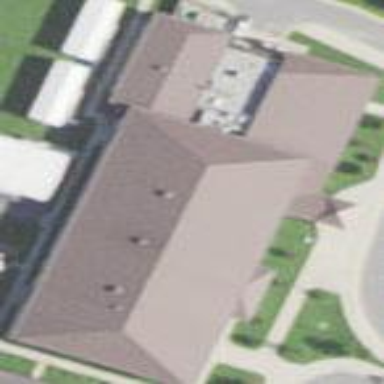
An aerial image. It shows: School building.